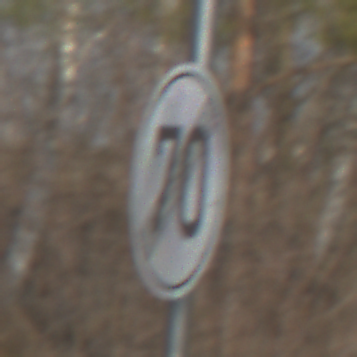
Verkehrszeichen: EndeGeschwindigkeit70
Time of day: MorningAfternoon
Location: Outdoor (Suburban)
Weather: PartlyCloudy
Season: NotSpecified
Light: Natural